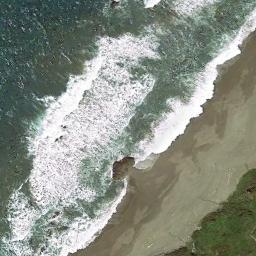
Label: beach